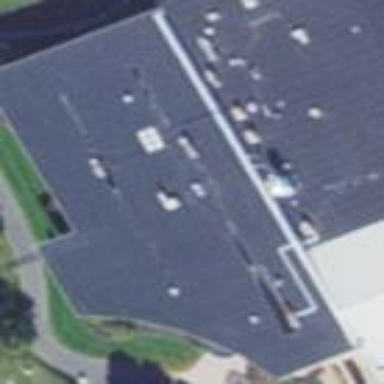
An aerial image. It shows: Office building.